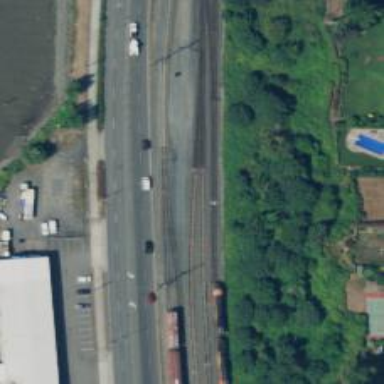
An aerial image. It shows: Railway siding with rails.